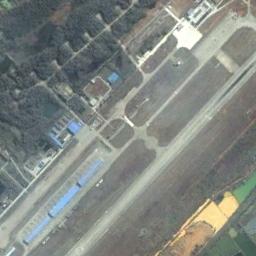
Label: airport